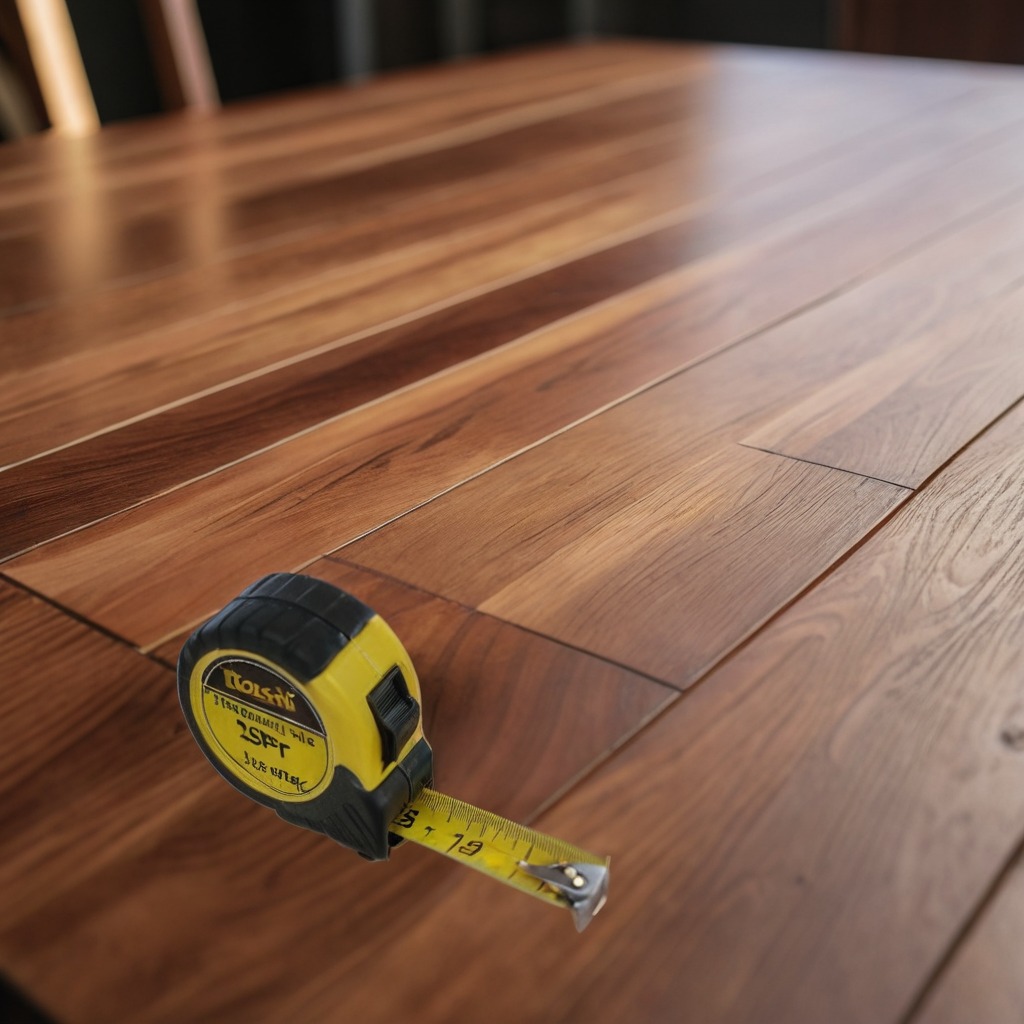
A measuring tape lies on the wooden table in a carpentry studio.